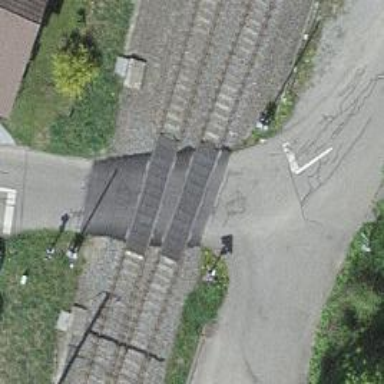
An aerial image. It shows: Railway level crossing.